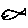
Label: fish